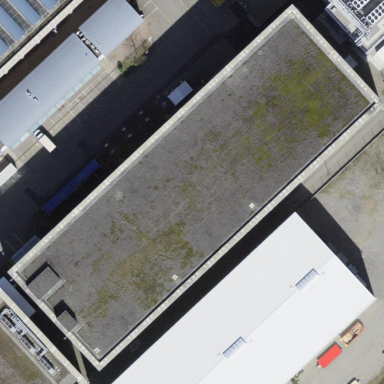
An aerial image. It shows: Industrial building.